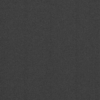
Label: dusty